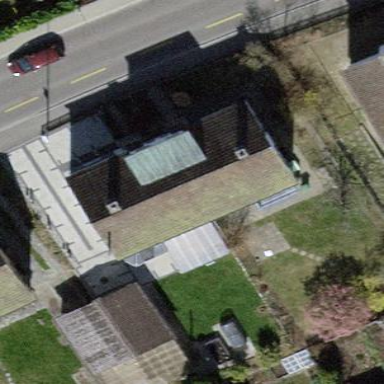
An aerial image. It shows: Semi-detached house.